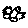
Label: bird